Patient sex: F
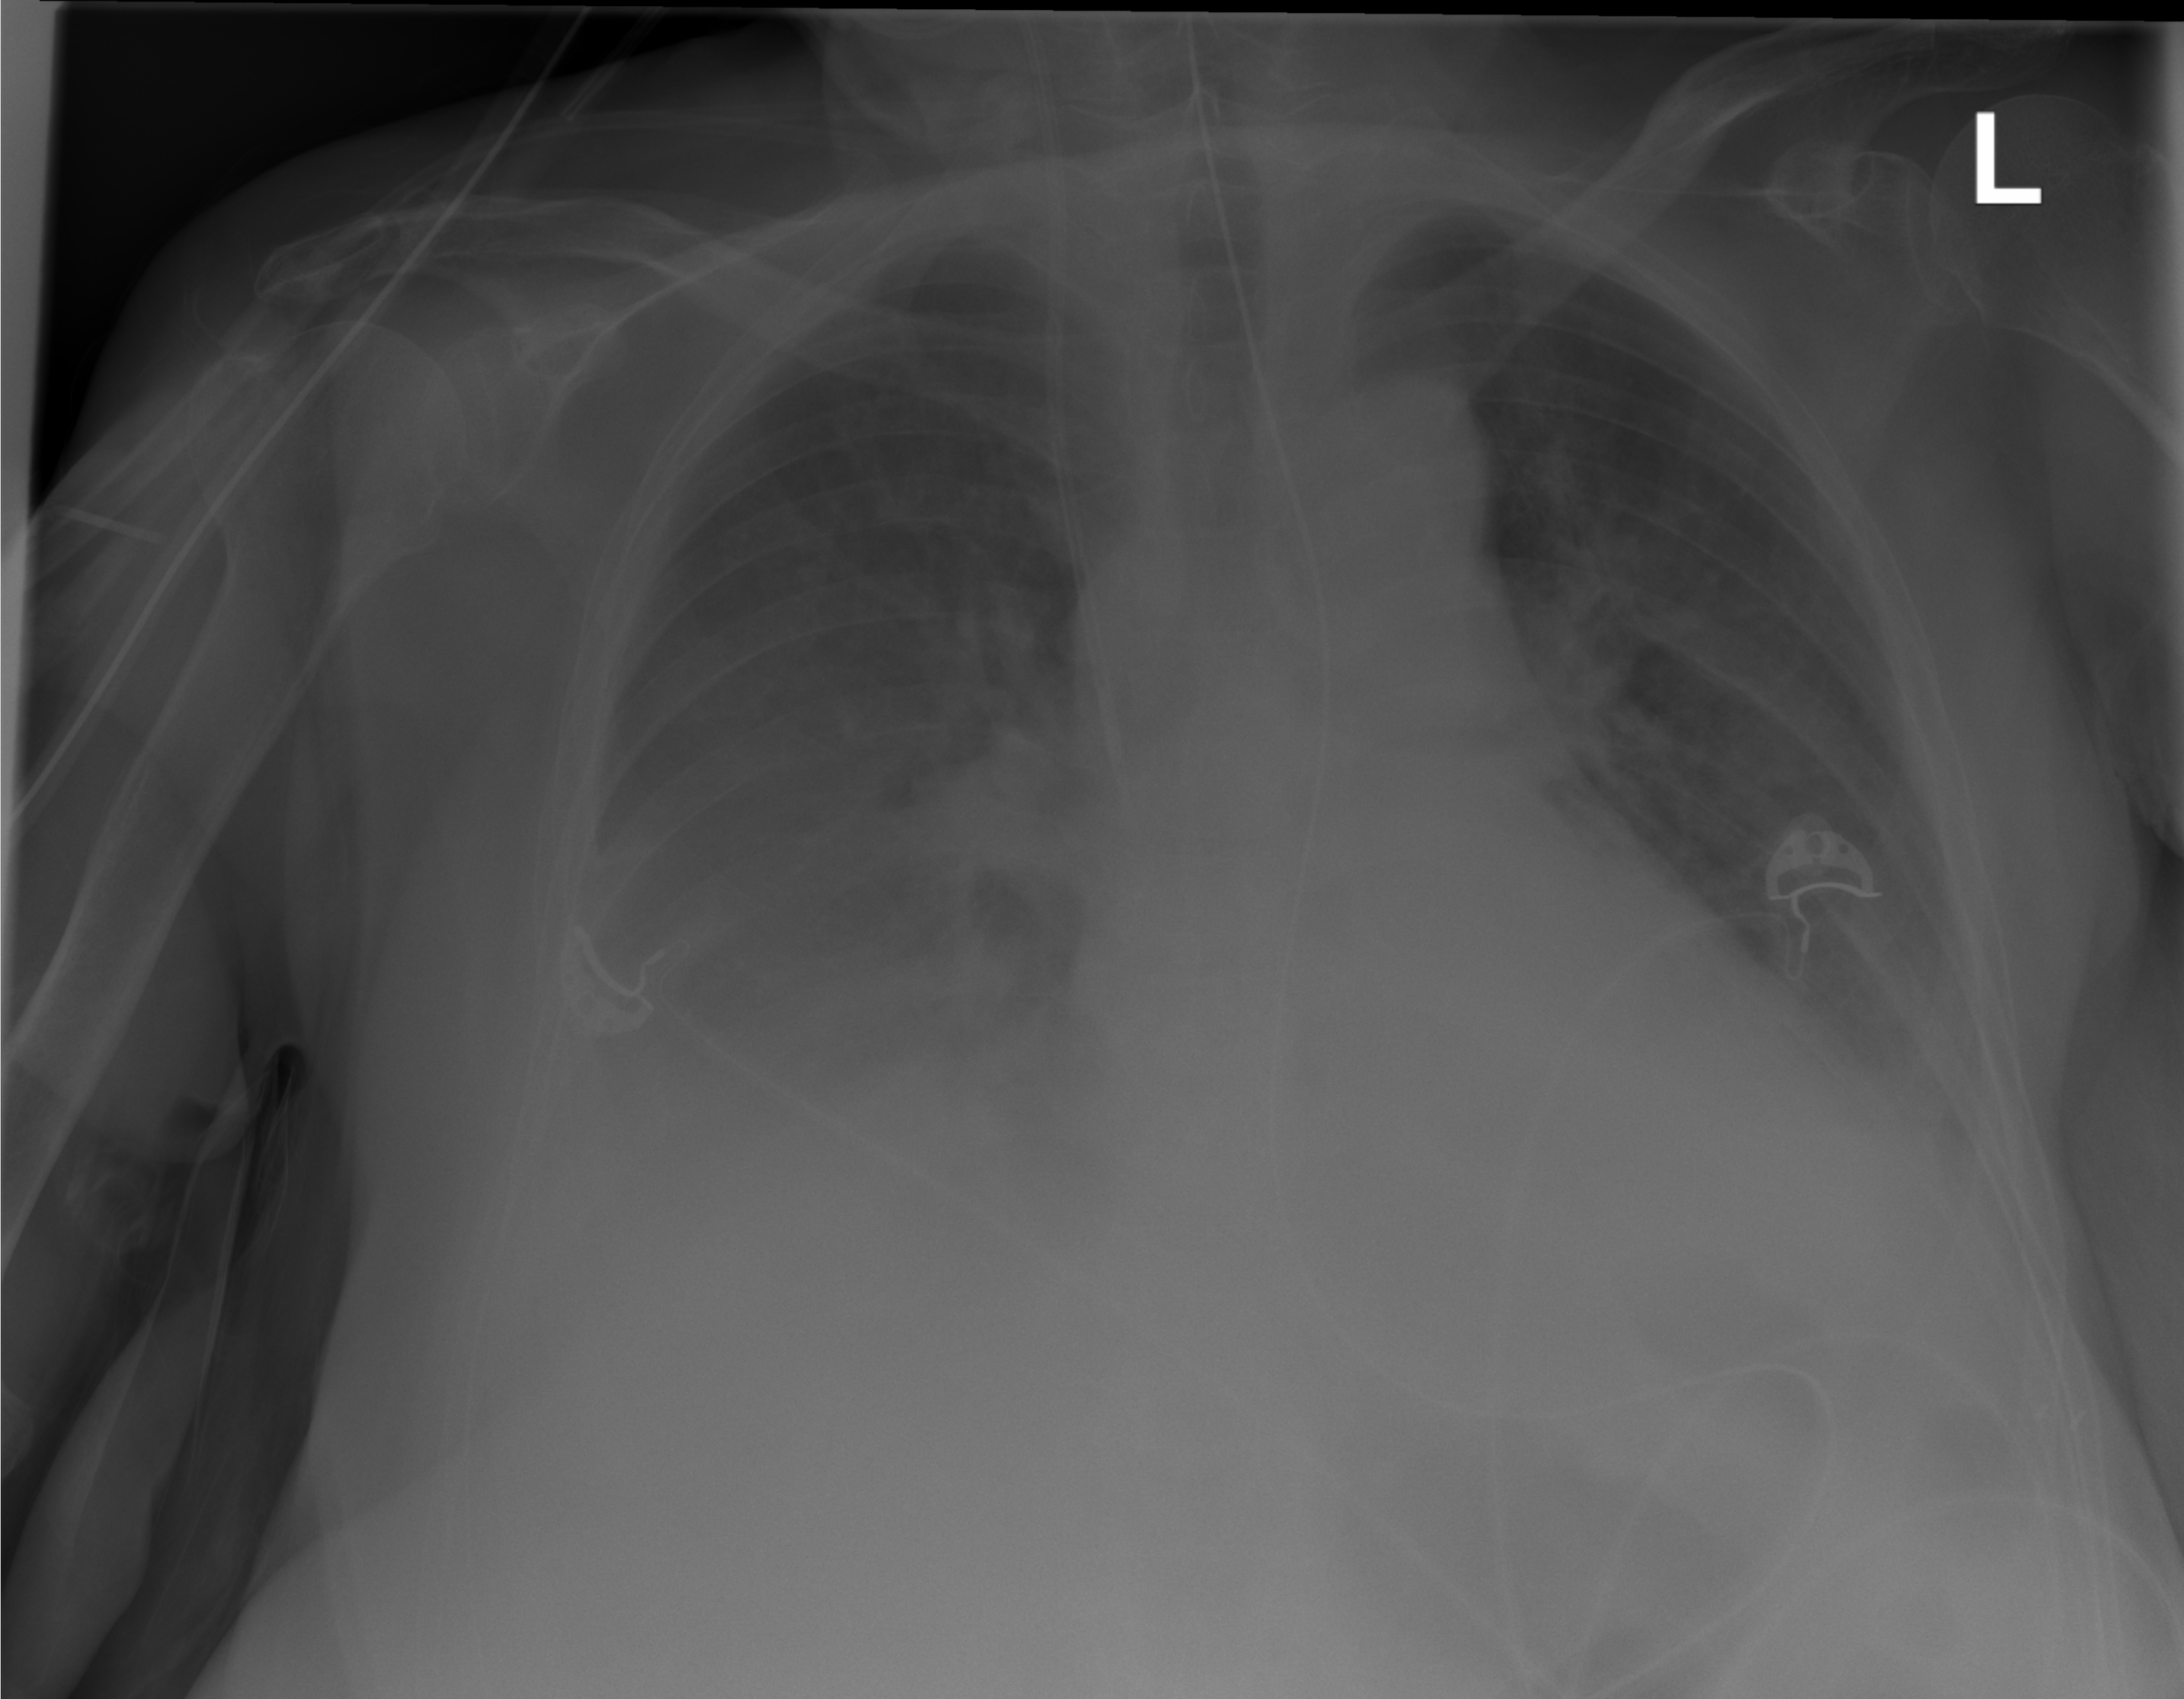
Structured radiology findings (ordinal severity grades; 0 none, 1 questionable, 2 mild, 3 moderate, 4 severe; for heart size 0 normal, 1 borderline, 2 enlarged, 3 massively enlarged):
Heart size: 2
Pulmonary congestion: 1
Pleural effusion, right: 3
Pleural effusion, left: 2
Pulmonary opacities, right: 1
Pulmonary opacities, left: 0
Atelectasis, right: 2
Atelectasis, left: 1